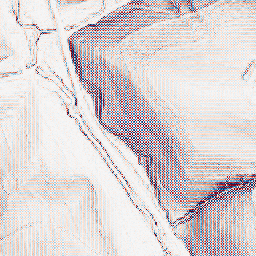
Category: wavelet
Decomposition family: wavelet_biorthogonal
Decomposition parameters: wavelet: bior1.3
level: 1
Upsampling method: area
Upsampling parameters: scale: 4
Upsampling scale: 4